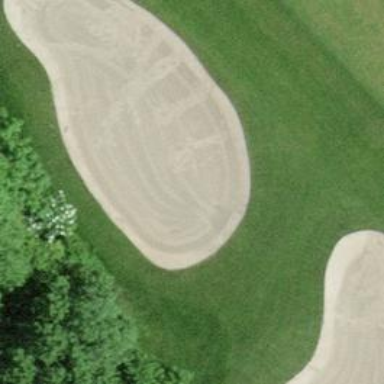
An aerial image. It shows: Sandy area is golf bunker.